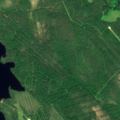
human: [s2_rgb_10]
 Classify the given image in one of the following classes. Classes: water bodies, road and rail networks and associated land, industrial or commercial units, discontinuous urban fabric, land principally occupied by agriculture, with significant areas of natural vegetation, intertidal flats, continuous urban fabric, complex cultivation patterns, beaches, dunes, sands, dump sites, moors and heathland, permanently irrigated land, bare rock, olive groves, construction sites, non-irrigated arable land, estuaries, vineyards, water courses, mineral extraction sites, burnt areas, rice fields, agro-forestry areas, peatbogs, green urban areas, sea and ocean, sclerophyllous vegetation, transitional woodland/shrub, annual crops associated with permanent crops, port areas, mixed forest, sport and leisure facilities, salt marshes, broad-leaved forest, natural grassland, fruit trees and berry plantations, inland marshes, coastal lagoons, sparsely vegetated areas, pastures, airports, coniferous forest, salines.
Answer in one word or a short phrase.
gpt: coniferous forest, mixed forest, transitional woodland/shrub, water bodies